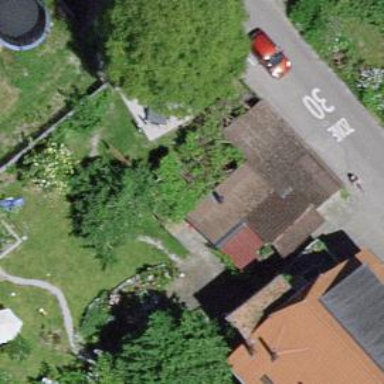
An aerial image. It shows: Shed.